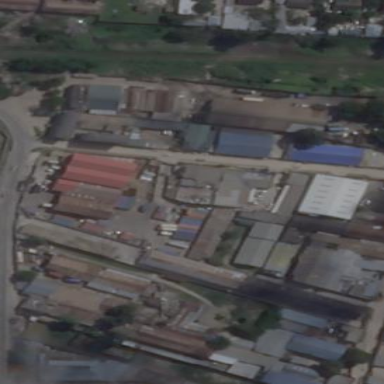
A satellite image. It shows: Industrial area.